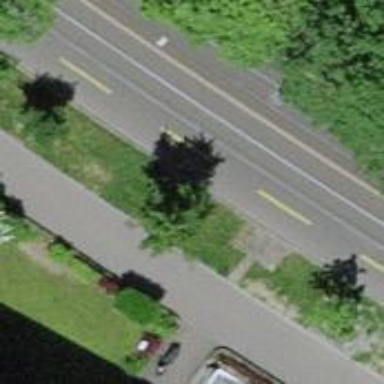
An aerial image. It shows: Avenue lined with trees.